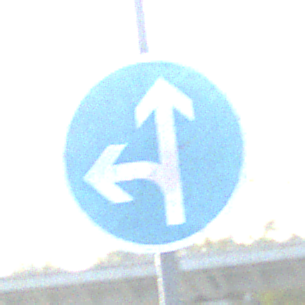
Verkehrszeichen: VorgeschriebeneFahrtrichtungGeradeausOderLinks
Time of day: SunriseSunset
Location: Outdoor (Urban)
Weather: Clear
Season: NotSpecified
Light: Natural